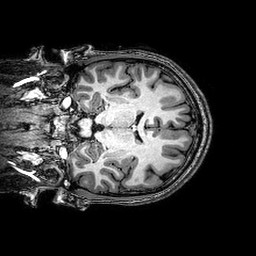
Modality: T1w
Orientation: coronal
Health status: healthy
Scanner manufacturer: philips
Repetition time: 0.008178 s
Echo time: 0.00375 s